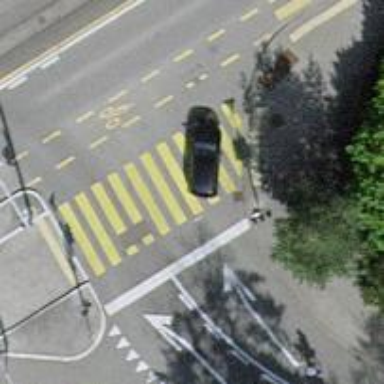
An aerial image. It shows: Road crossing with traffic signals.